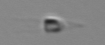
Label: Calciopappus